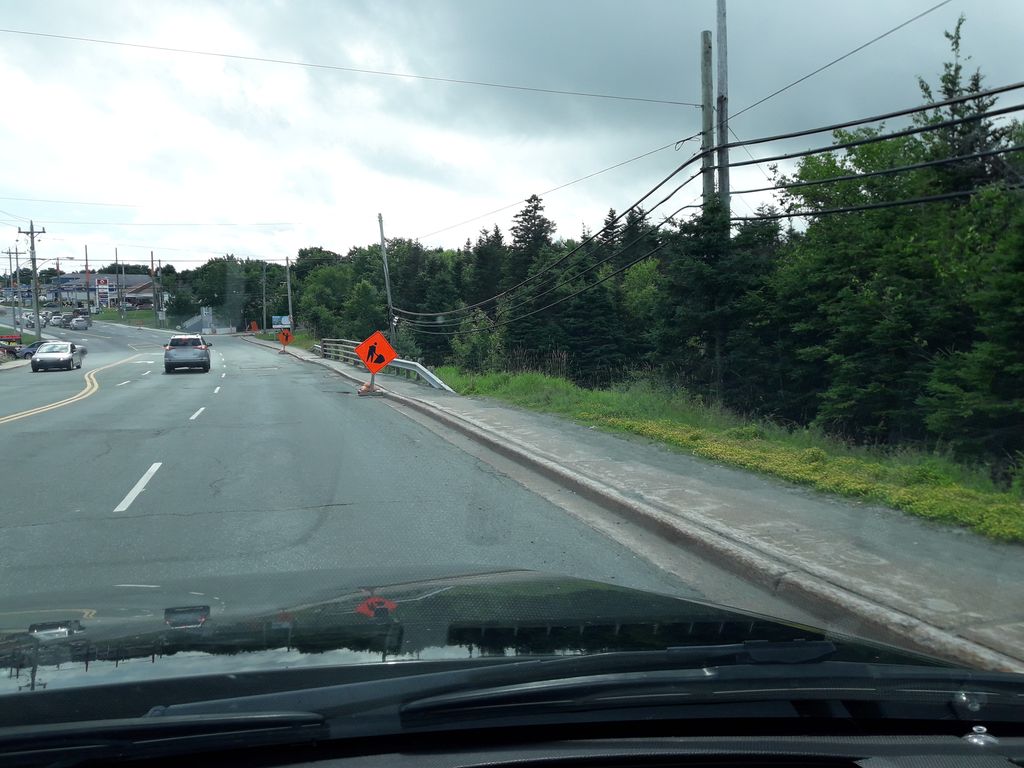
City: st_johns